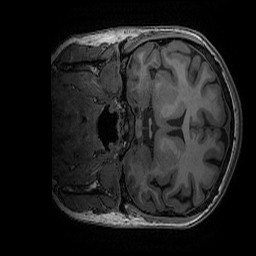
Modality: T1w
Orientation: coronal
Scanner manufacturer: ge
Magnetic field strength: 3 T
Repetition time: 0.008156 s
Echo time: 0.00318 s